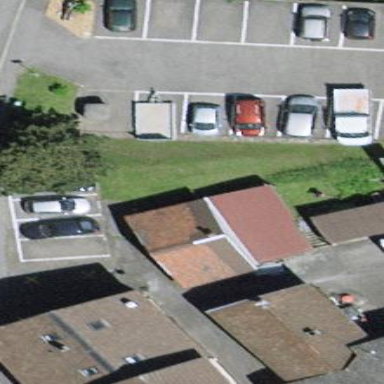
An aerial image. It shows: Parking area with surface.